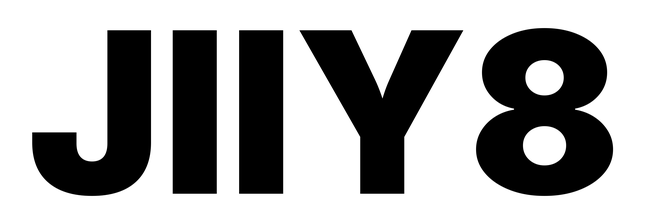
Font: Inter_Black